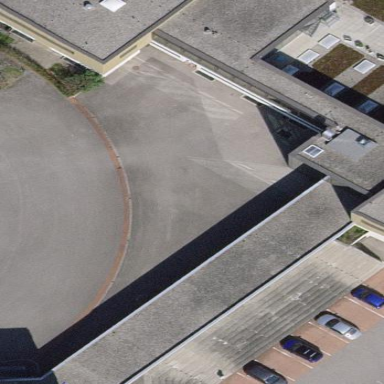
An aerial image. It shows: View of roof of building.